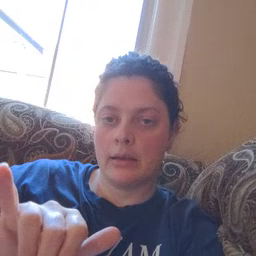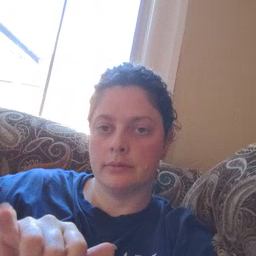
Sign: stay